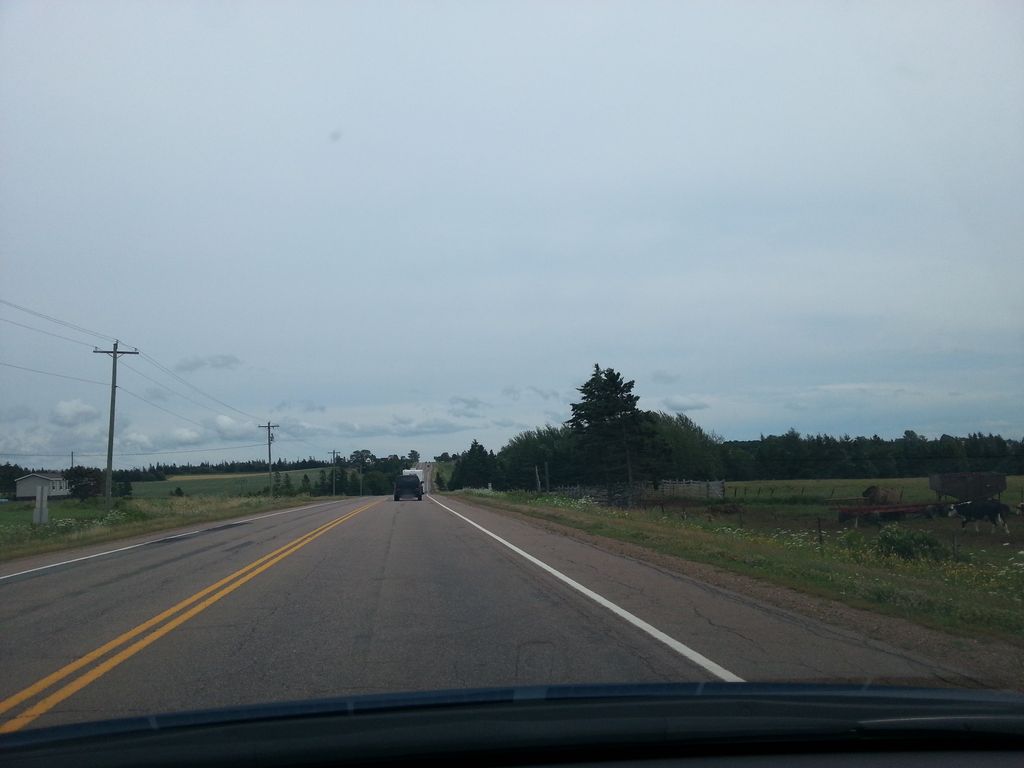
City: charlottetown